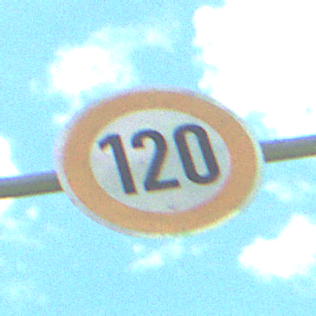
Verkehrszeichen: Geschwindigkeit120
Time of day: Midday
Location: Outdoor (Nature)
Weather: PartlyCloudy
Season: NotSpecified
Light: Natural